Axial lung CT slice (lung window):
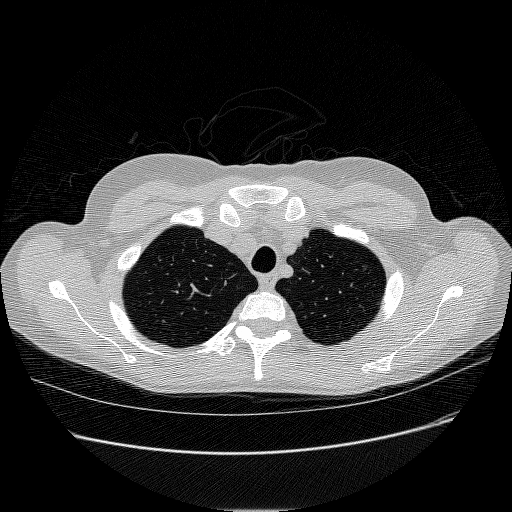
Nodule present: yes
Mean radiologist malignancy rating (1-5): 3